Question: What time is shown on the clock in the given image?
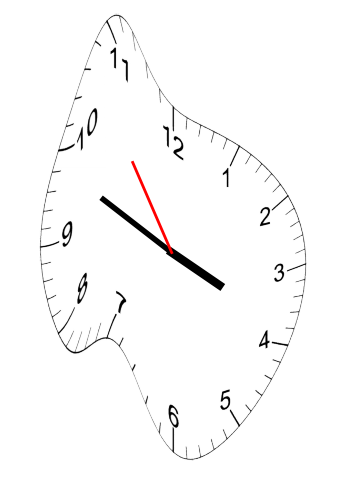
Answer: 03:48:54